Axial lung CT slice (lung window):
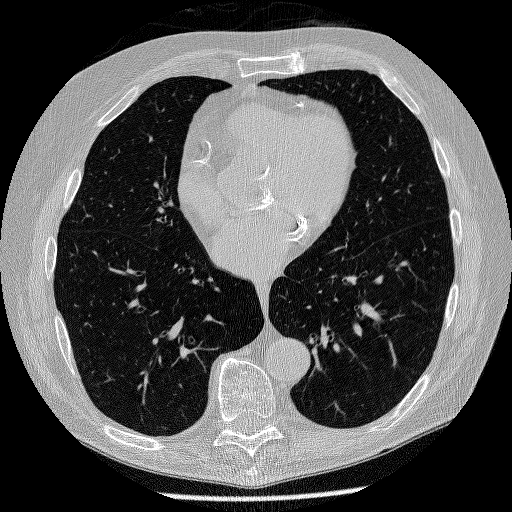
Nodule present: no